Question: When I use 'git pull [project name] master' to update my core files, I get a bunch of green plus and red minus signals under "merge made by recursive." What are these symbols and what do they mean?
Here's a screenshot:

Thank you for your help.
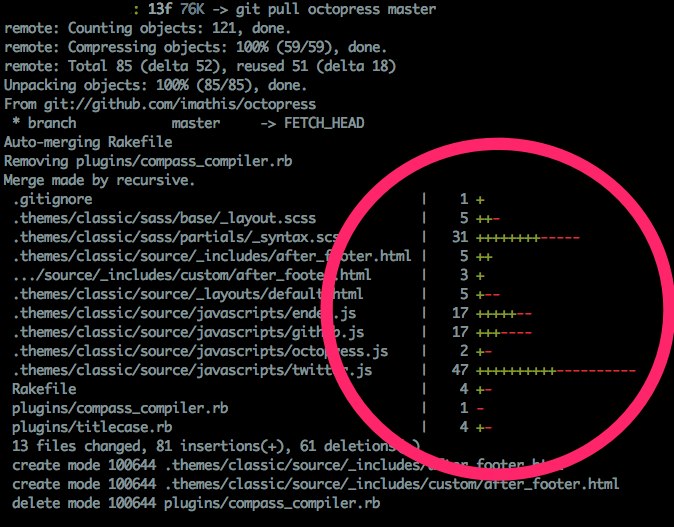
Answer: That is an approximation of how many lines have changed. Pluses are for new content and minuses are for what was taken out. Modifications end up with equal amount of both. Deletions are only minuses and new files are all pluses.
Hope this helps!